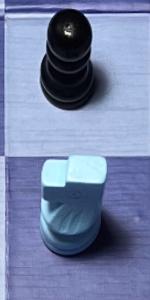
Label: Knight_White